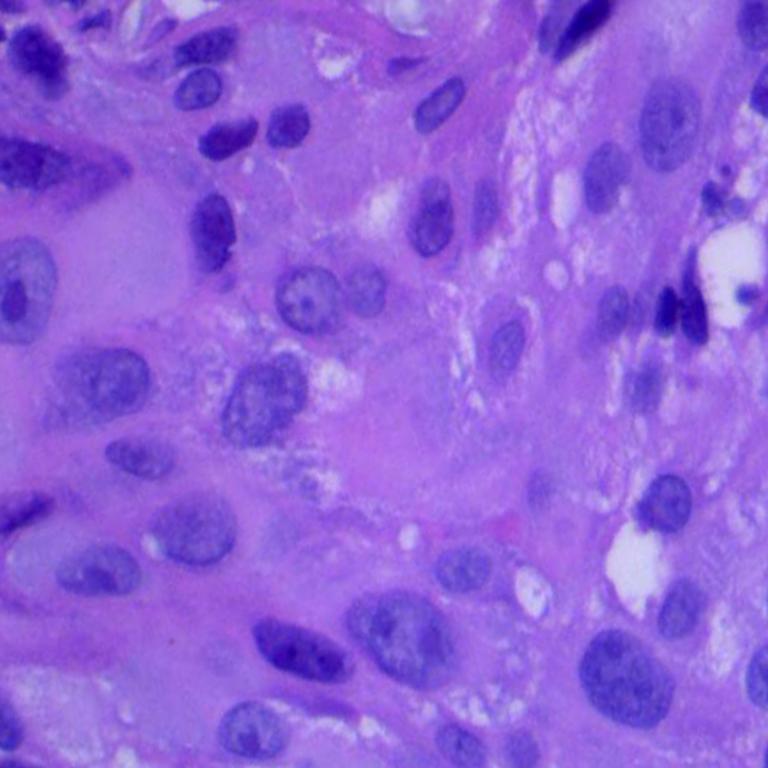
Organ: lung
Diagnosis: squamous carcinomas